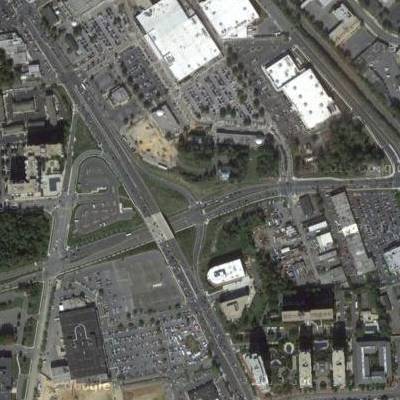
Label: gParking